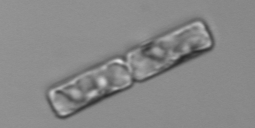
Label: Guinardia_delicatula